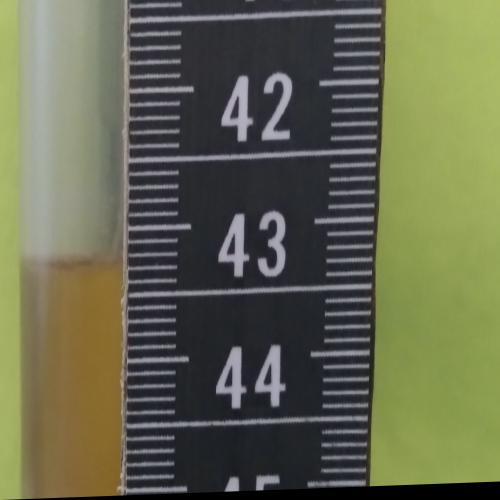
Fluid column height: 43.2 cm